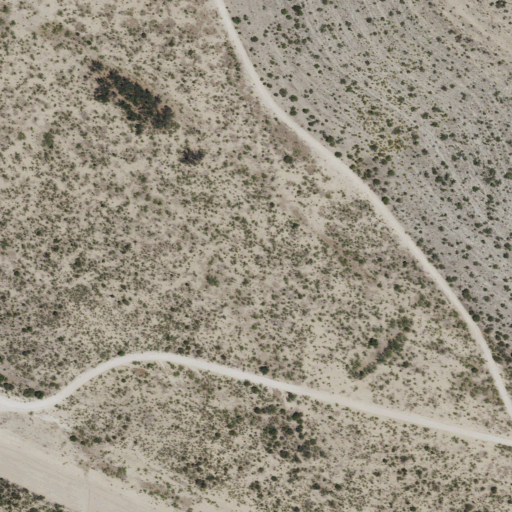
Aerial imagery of valley in Texas named J M Canyon containing only shrub